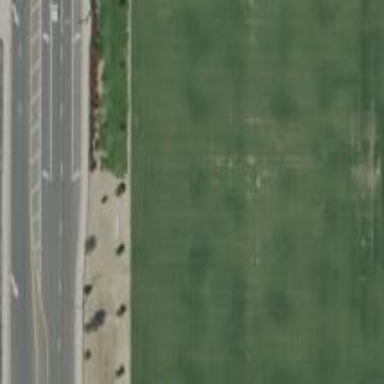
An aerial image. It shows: Soccer pitch for leisureland activities.